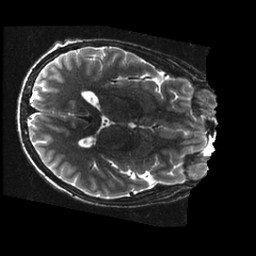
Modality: T2w
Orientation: axial
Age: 15
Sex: male
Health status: ill
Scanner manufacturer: ge
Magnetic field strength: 3 T
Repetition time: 7.5 s
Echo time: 0.1015 s